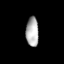
Tissue: lung
Cell type: Epithelial cells
Senescence score: 0.5752
Nuclear area (px): 366
Mean DAPI intensity: 175.27